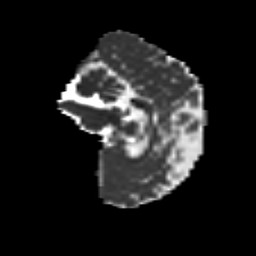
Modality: MD
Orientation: sagittal
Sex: female
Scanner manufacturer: siemens
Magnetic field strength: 3 T
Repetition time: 5 s
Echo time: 0.071 s